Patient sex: M
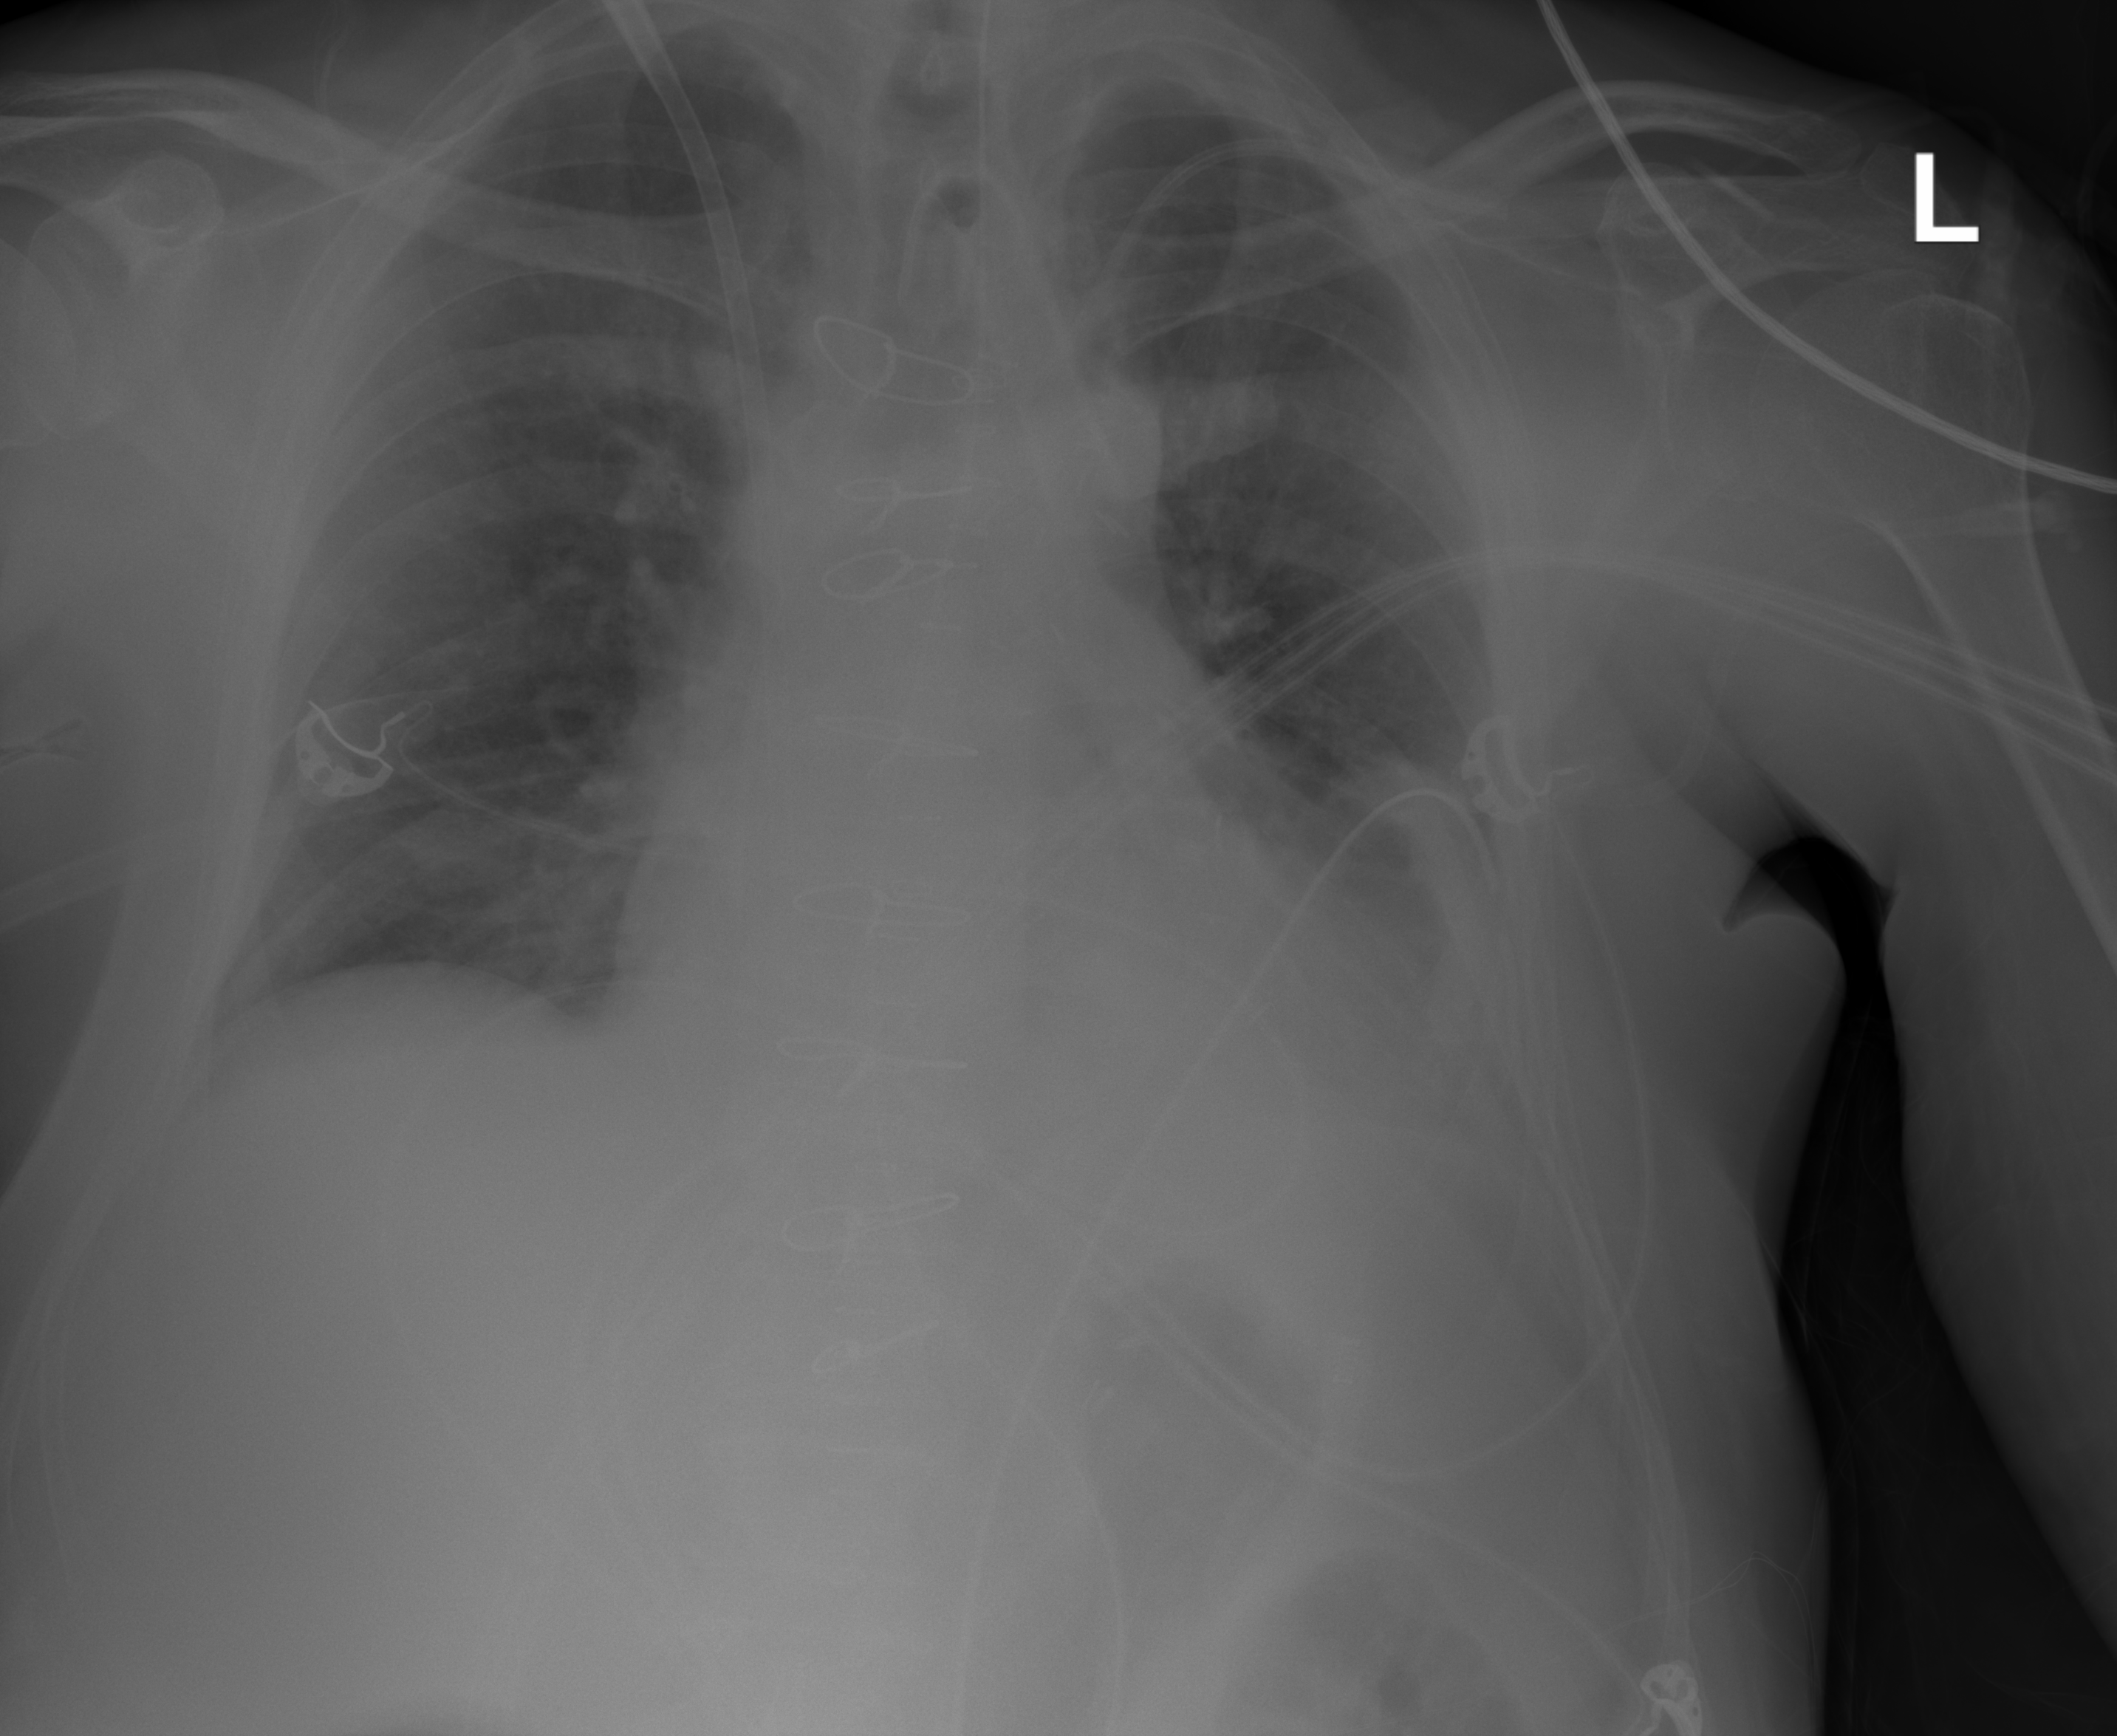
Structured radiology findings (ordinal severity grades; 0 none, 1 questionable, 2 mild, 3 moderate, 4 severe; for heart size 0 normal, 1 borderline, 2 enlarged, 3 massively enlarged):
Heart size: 0
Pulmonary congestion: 0
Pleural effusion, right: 0
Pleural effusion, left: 0
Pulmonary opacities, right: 0
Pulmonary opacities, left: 1
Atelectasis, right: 2
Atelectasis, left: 1